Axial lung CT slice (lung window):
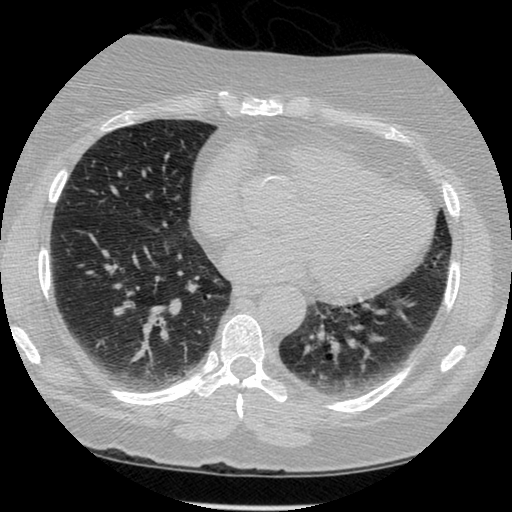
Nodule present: no